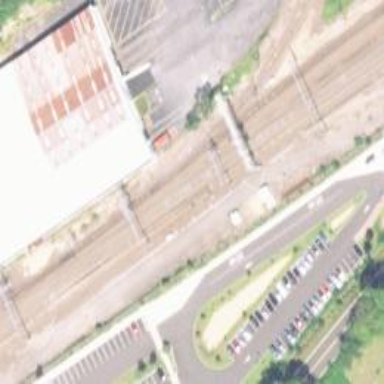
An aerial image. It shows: Railway track with continuous electrified contact lines.